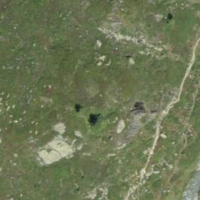
EUNIS habitat code: 23
Species observed at this site:
Alchemilla alpina